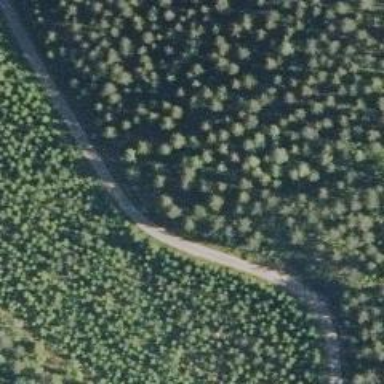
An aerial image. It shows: View of road.